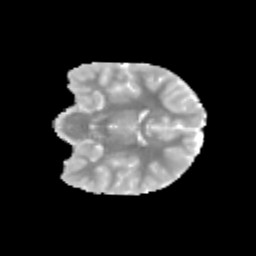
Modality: MD
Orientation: coronal
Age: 9
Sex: male
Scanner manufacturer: siemens
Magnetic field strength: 3 T
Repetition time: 3.8 s
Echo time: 0.07 s